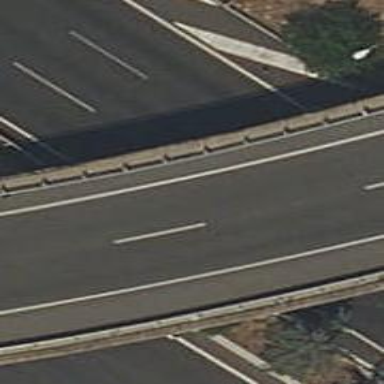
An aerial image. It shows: Motorway link bridge.